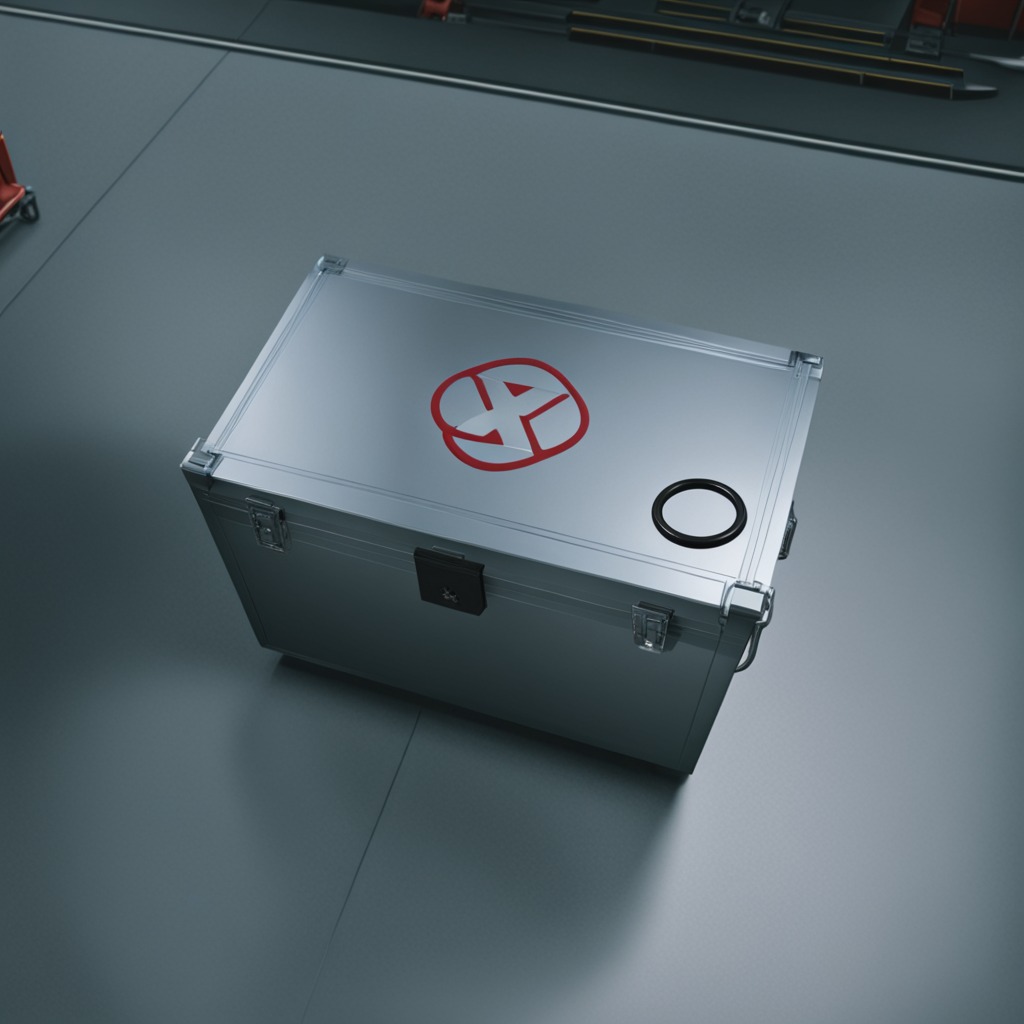
A rubber O-ring is lying on the toolbox surface in an airplane hangar workshop.